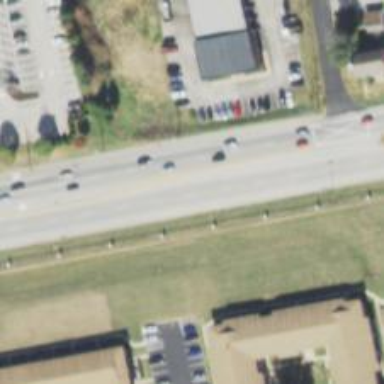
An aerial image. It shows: Asphalt road designated as trunk highway.